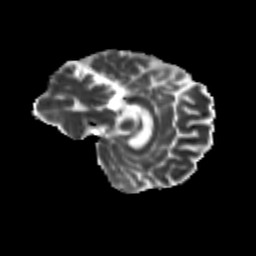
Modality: MD
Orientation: sagittal
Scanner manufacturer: siemens
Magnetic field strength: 3 T
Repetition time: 9.2 s
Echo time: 0.084 s